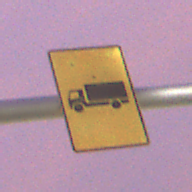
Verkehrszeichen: KFZZulaessigeGesamtmasse3Komma5TOhnePfeilsymbol
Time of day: SunriseSunset
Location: Outdoor (Urban)
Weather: PartlyCloudy
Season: NotSpecified
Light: Artificial